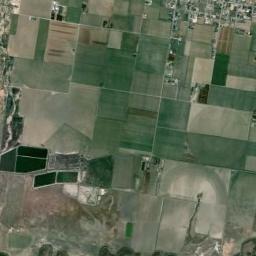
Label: rectangular_farmland